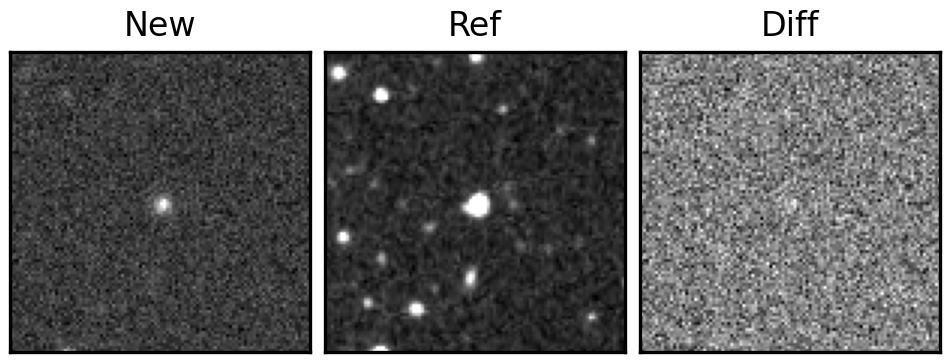
Label: real